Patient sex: M
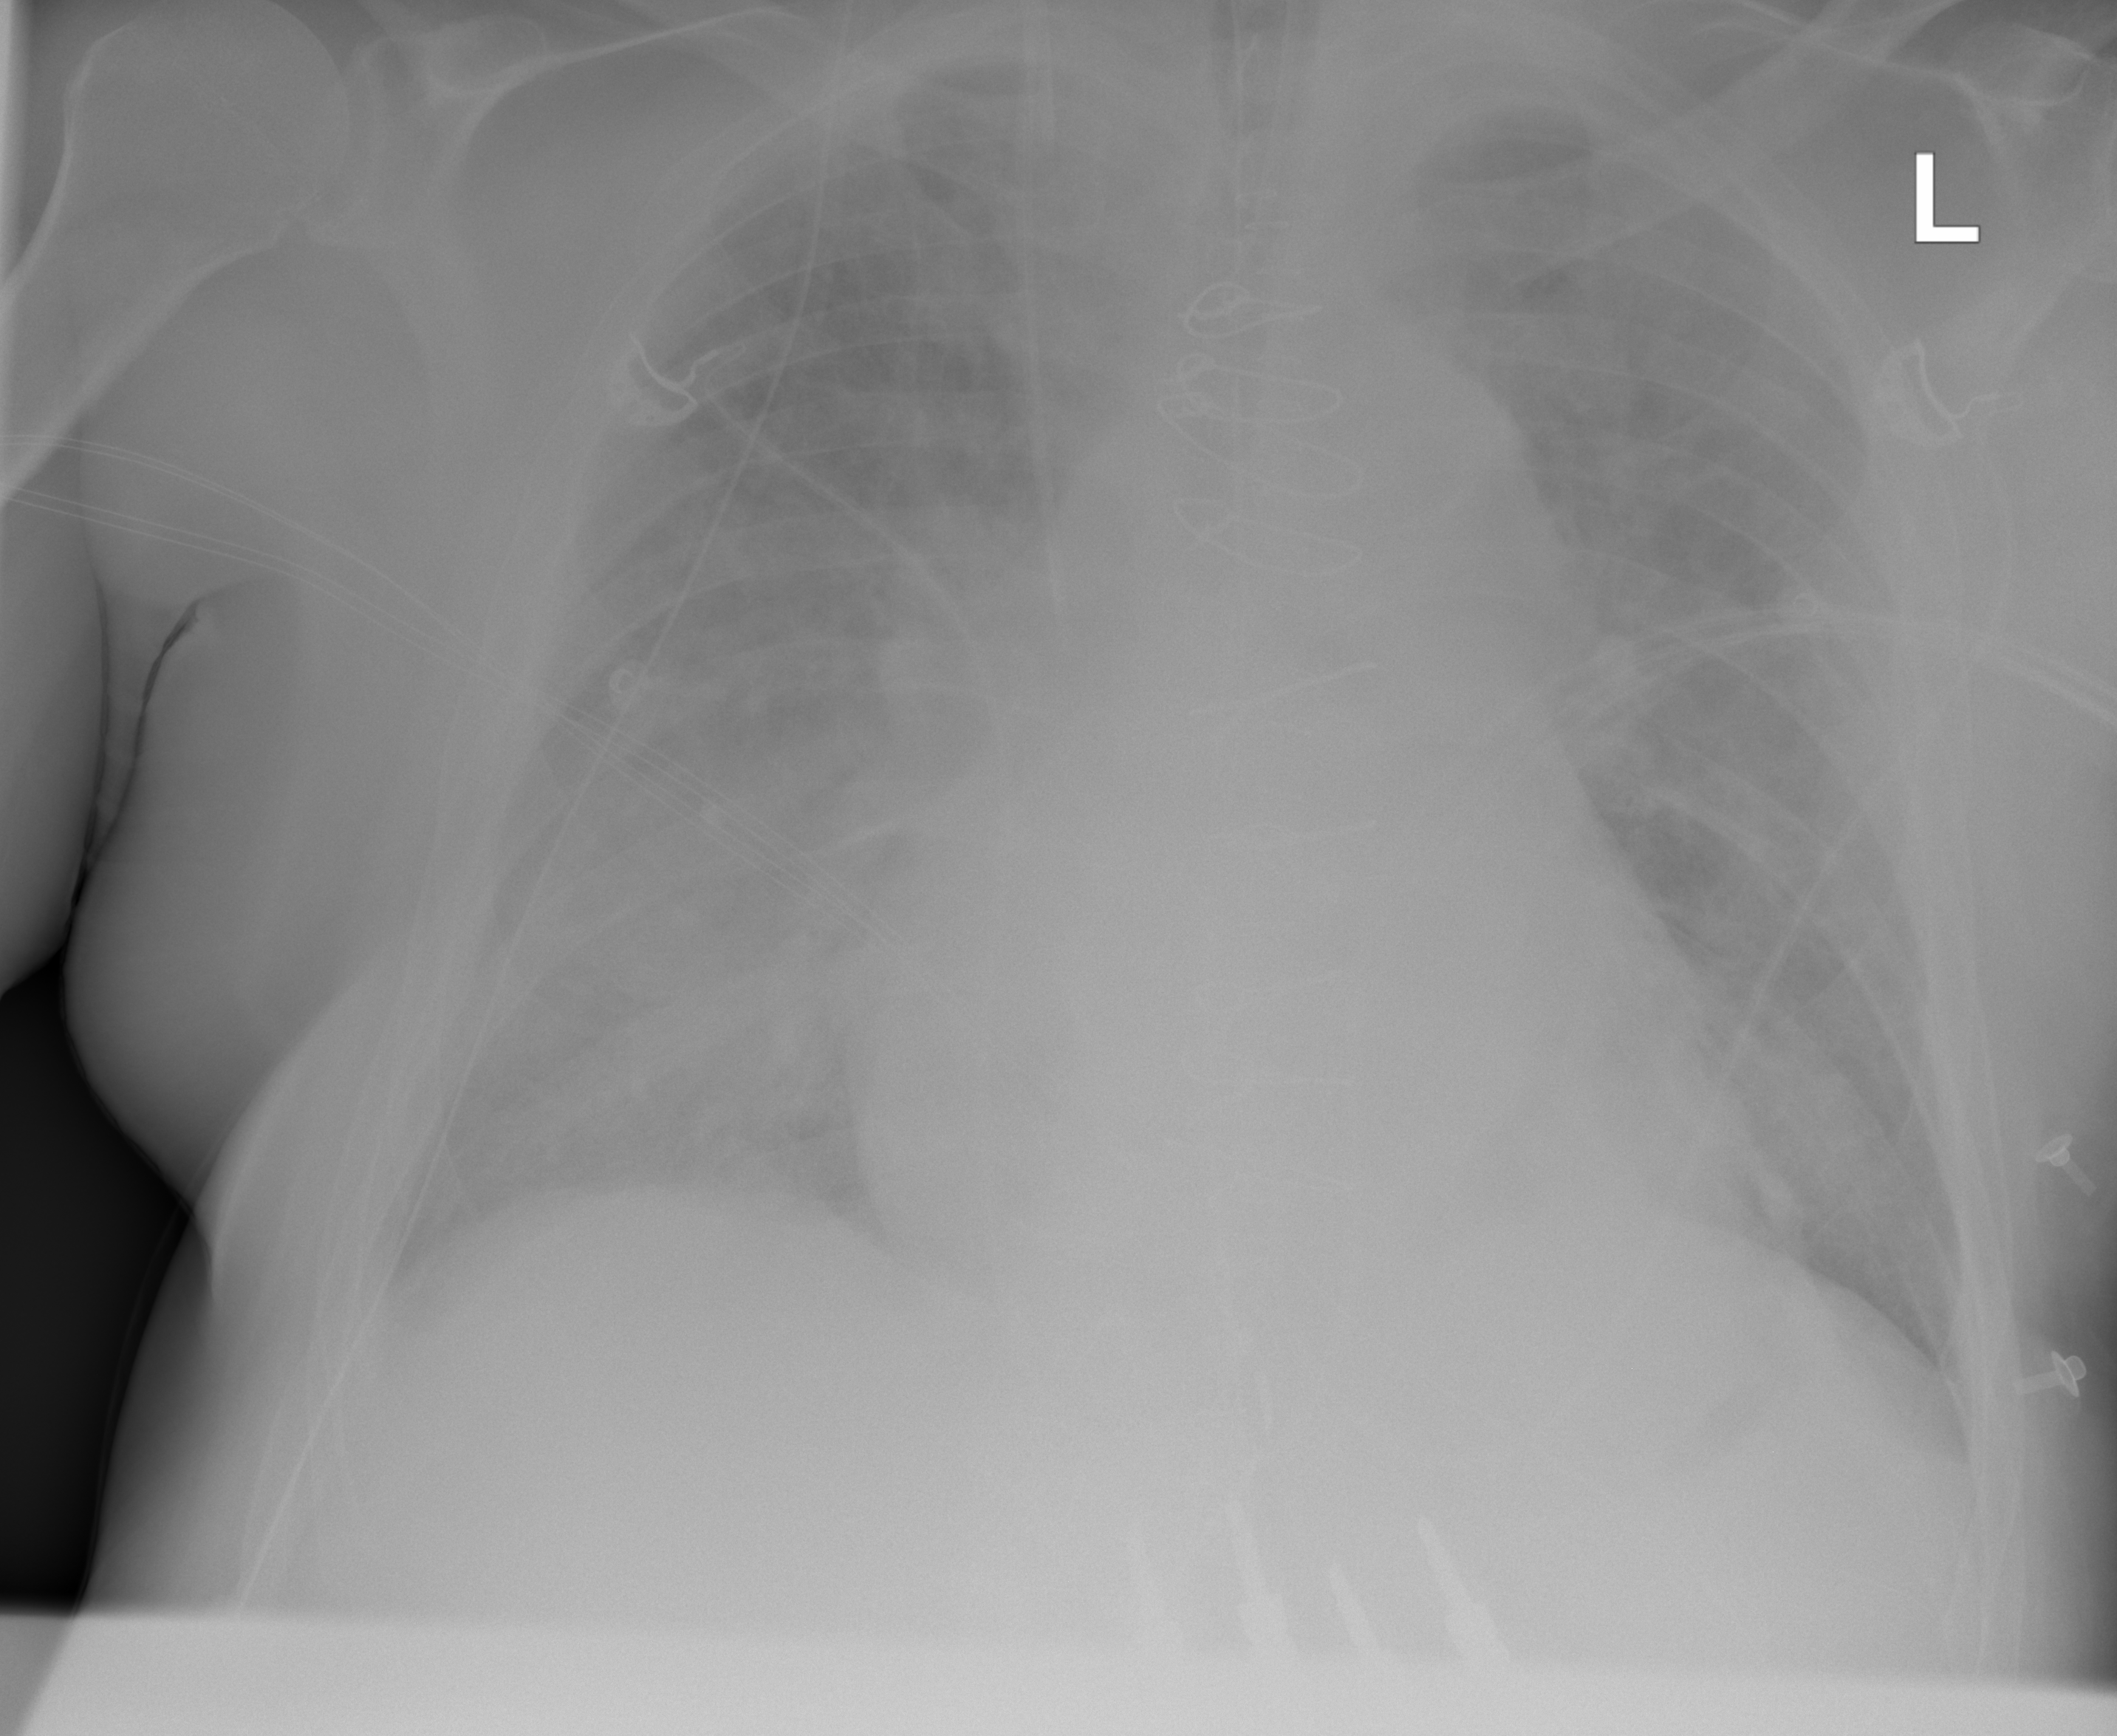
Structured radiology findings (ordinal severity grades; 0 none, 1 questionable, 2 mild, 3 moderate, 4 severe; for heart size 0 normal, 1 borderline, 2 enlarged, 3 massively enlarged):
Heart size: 3
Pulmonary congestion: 2
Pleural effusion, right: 2
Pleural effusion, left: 0
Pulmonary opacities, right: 3
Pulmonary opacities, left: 2
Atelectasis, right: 0
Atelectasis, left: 0